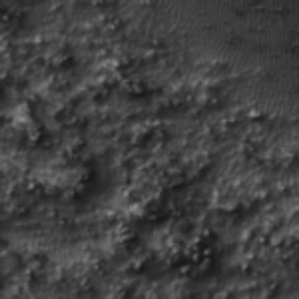
Label: frost